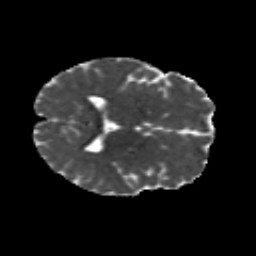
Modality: MD
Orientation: axial
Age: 28
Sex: male
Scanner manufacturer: siemens
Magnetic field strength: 3 T
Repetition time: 8.8 s
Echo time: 0.085 s